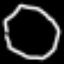
Label: octagon